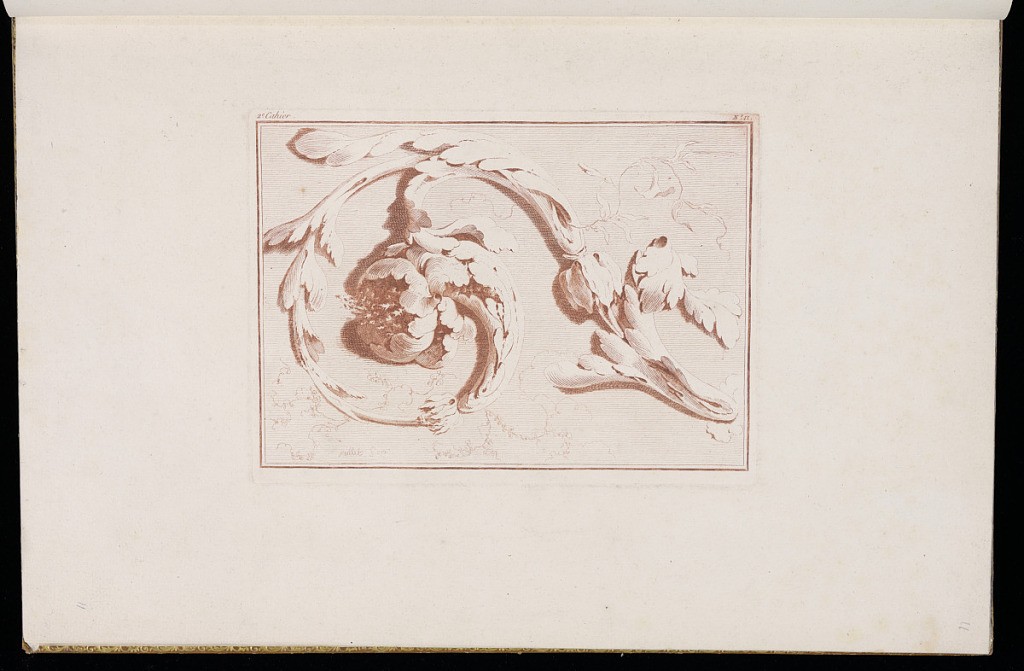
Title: Scrolling Foliate Ornament Design
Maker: Henri Sallembier, French, ca. 1753 - 1820
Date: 1777
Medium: Etching in red ink on laid paper
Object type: Print
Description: A scrolling foliate ornament design featuring floral and scrolling leaf (rinceaux) motifs. The plate is numbered and signed.